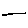
Label: line